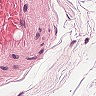
Metastatic tissue present: no